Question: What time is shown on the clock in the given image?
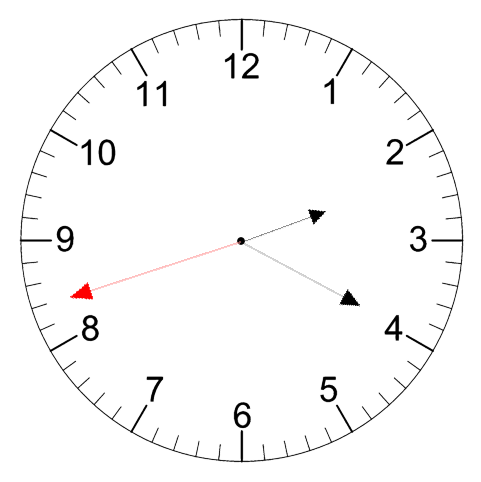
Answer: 02:19:42